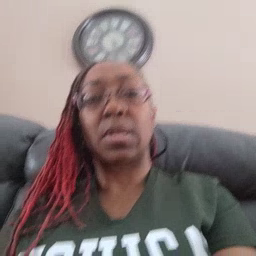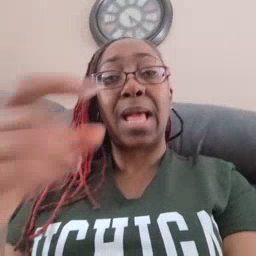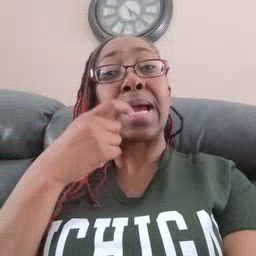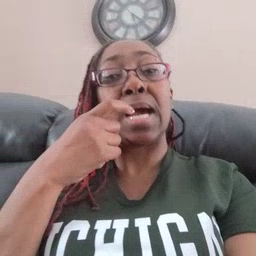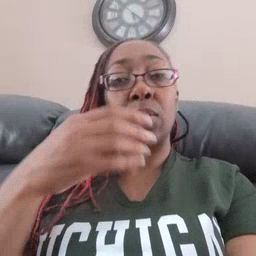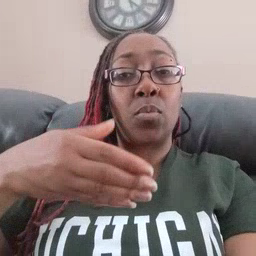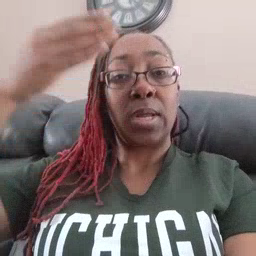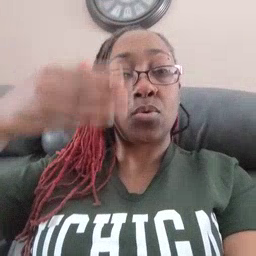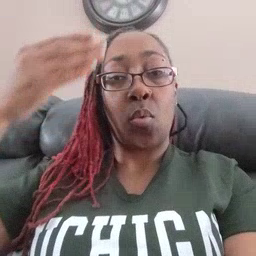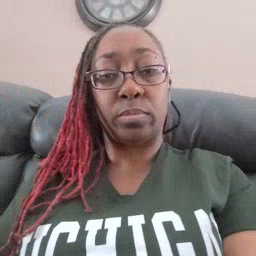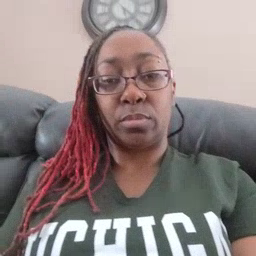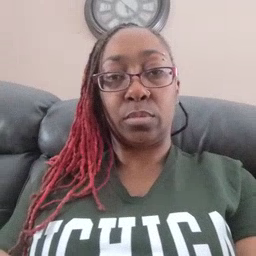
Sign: glasswindow